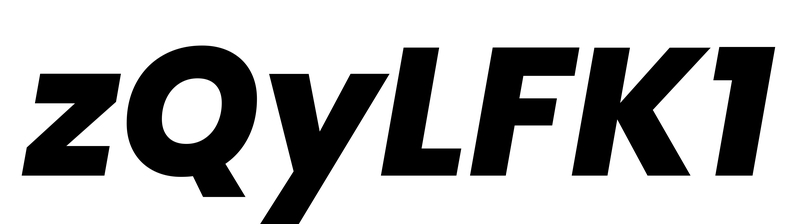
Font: Poppins-ExtraBoldItalic